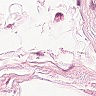
Metastatic tissue present: no